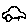
Label: car